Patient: sex M, age 68
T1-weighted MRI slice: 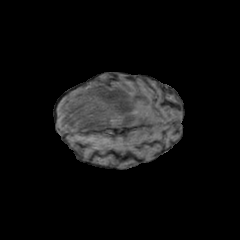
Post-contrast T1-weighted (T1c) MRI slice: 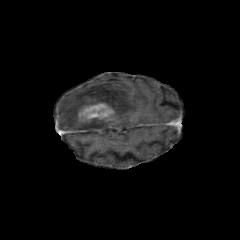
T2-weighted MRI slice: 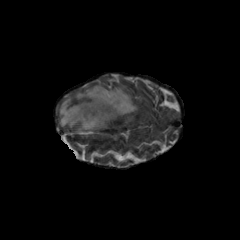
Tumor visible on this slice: yes
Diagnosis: Glioblastoma, IDH-wildtype
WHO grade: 4